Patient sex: M
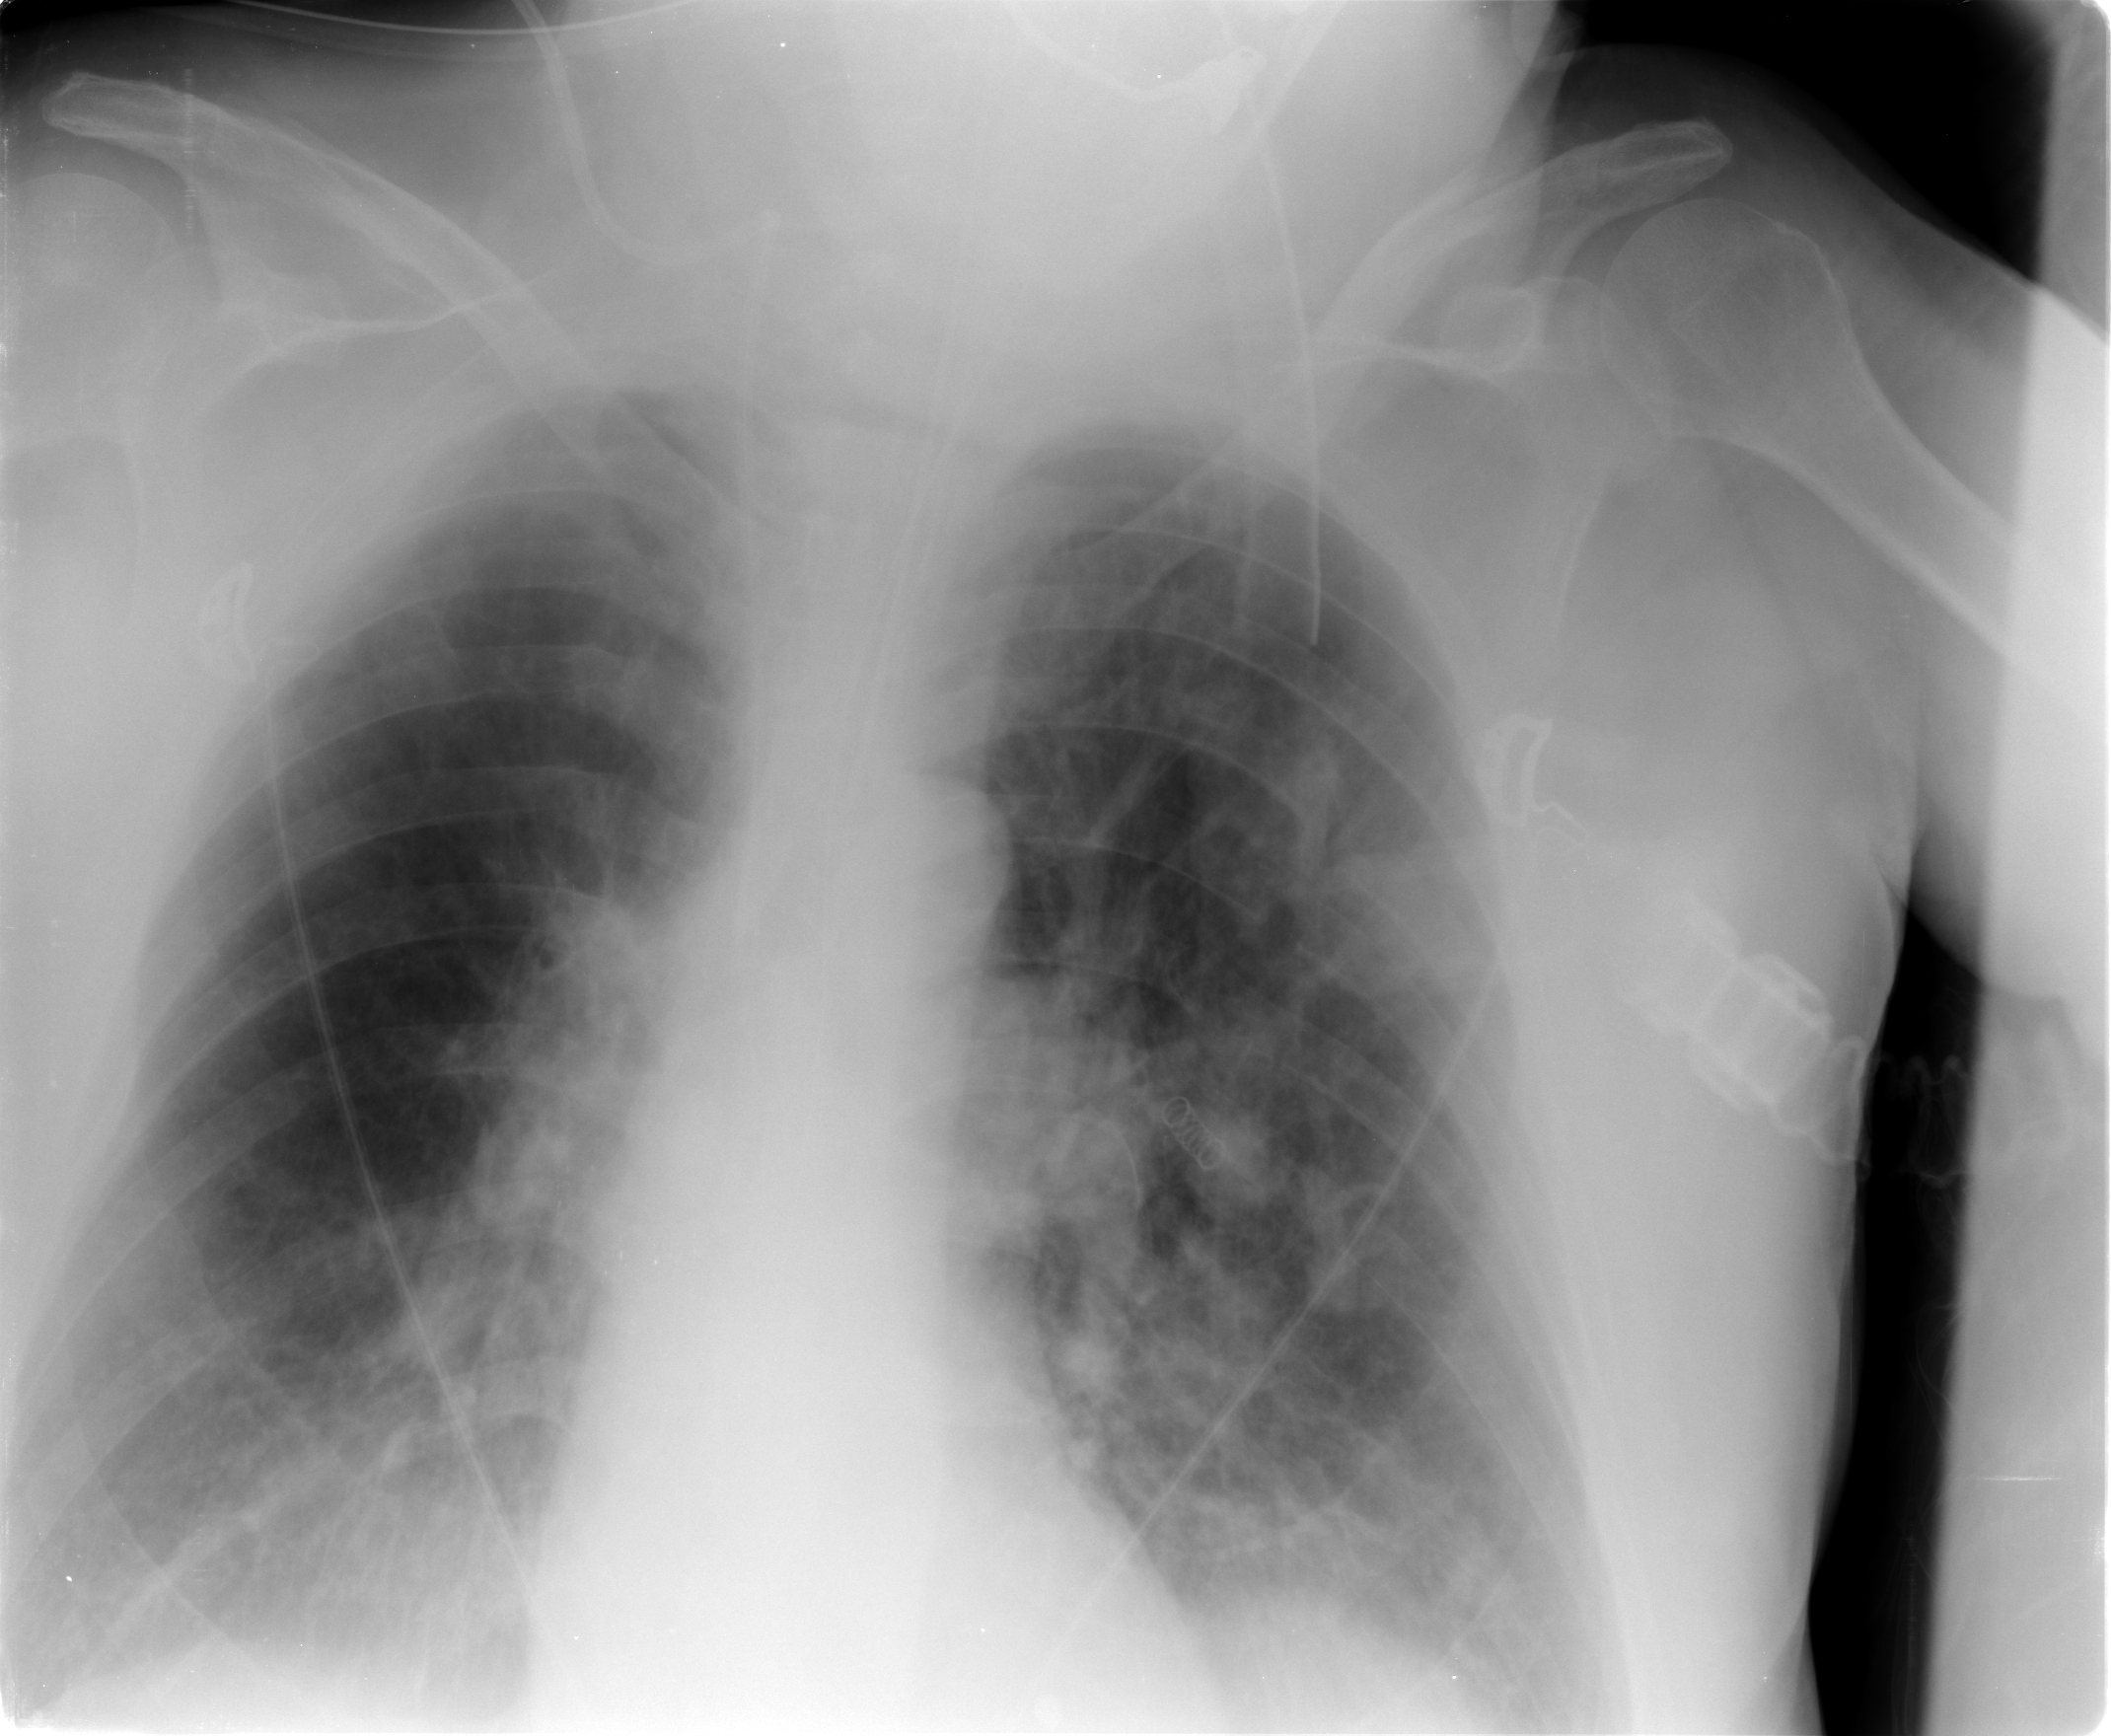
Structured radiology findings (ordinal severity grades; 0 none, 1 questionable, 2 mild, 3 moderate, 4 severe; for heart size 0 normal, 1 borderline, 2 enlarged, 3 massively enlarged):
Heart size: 0
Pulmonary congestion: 2
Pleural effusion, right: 0
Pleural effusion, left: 0
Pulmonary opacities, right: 2
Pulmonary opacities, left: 2
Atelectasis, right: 2
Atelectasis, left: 2